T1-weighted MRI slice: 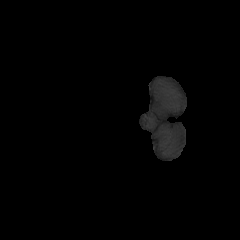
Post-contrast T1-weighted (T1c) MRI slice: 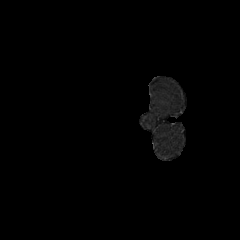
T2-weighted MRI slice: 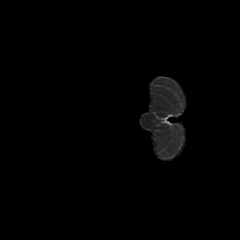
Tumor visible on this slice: no